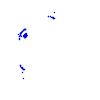
Particle: pion